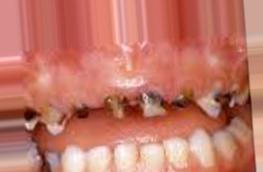
Condition: Caries